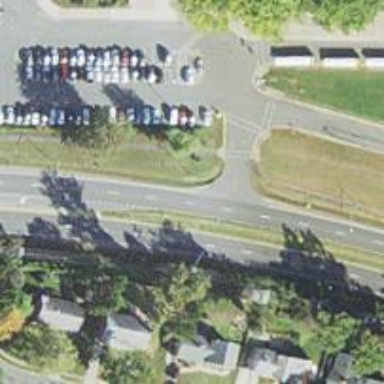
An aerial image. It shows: Asphalt footway with uncontrolled crossing marked with lines.